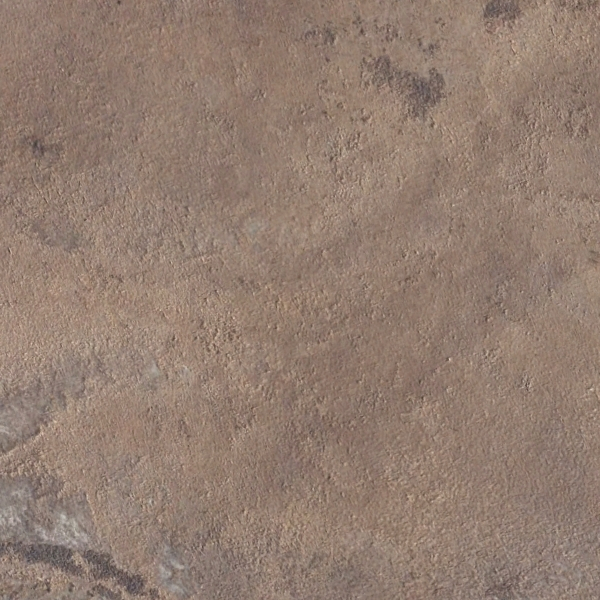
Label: BareLand